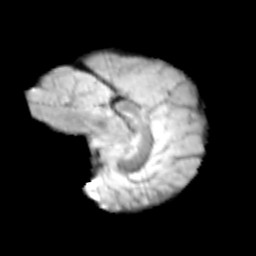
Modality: T2w
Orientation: sagittal
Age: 12
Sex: male
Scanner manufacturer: siemens
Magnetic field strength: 3 T
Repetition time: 3.8 s
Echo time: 0.07 s